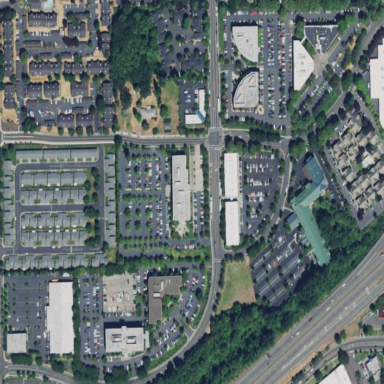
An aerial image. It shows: Commercial area.